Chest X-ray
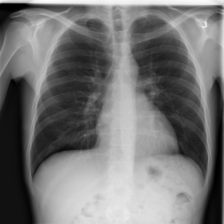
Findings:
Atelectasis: negative
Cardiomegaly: negative
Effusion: negative
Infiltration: negative
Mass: negative
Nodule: negative
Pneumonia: negative
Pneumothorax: negative
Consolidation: negative
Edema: negative
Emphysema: negative
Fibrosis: negative
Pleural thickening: negative
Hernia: negative